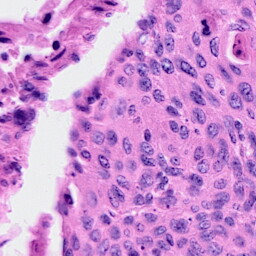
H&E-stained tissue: Cervix